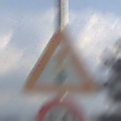
Verkehrszeichen: Lichtzeichenanlage
Zusatzzeichen unten: Geschwindigkeit50
Umgebung: Outdoor, Nature
Tageszeit: MorningAfternoon
Wetter: PartlyCloudy
Licht: Natural
Jahreszeit: NotSpecified
Kontrast: HighContrast